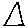
Label: triangle